Question: I've been following this <URL> on integrating Facebook into my app. Everything is going well except for when I add in the Facebook SDK to my project.
I have added in all the code to enable SSO, however when I build and run my project I get loads of errors caused by the <URL>:

I think it may be due to the sdk being out of date but I got it from the git page so I would have thought it should be compatible with iOS 5.
Maybe I need to carry out some extra steps when adding it into my project? All I did was literally drag and drop the src folder in (not the .pch and .xcodeproj files).
Please can someone help me out - I've tried searching for help online but couldn't find anything of use.
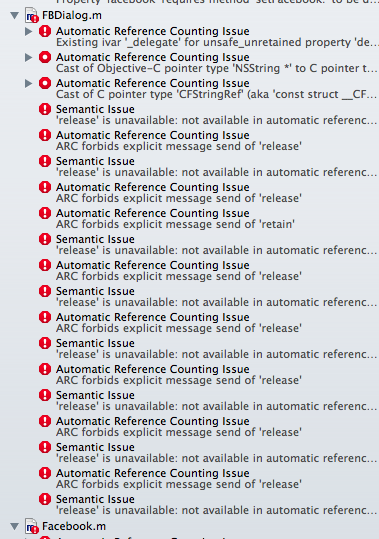
Answer: The SDK is outdated for the ARC yes. You have to turn off ARC for the SDK, check this answer out: <URL>